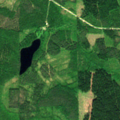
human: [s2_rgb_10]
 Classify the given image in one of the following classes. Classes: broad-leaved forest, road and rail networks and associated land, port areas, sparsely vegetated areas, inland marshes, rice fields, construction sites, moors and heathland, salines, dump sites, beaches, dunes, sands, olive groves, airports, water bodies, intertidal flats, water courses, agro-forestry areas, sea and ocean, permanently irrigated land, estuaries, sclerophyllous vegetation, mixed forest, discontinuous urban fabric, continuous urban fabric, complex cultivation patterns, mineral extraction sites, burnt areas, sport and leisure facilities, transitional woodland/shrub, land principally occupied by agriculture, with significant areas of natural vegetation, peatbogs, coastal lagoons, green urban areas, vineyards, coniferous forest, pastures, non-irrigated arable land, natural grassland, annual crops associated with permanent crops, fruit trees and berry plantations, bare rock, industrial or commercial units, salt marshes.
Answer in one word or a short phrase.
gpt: coniferous forest, mixed forest, transitional woodland/shrub